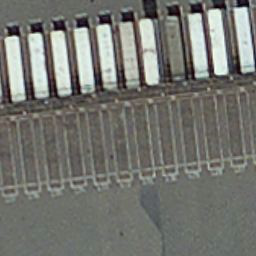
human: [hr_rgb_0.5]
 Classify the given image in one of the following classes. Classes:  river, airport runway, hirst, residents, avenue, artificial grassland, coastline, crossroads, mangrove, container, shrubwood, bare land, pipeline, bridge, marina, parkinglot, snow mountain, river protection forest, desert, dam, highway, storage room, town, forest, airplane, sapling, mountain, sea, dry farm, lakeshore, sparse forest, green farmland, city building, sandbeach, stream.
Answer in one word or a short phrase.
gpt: container